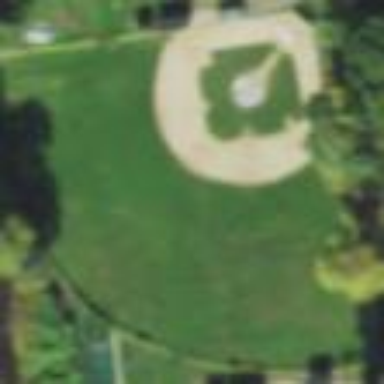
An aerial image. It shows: Baseball pitch for leisure land.